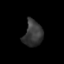
Tissue: lung
Cell type: Epithelial cells
Senescence score: 0.1512
Nuclear area (px): 479
Mean DAPI intensity: 54.106